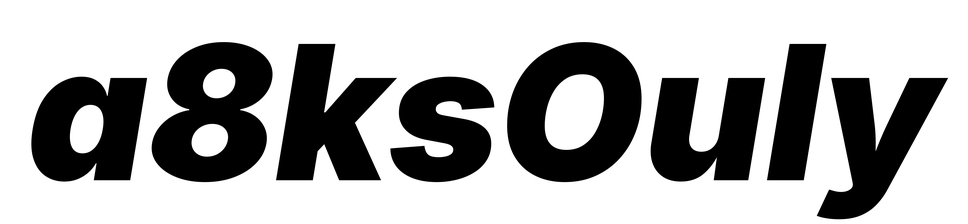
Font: Inter-Italic_Black_Italic